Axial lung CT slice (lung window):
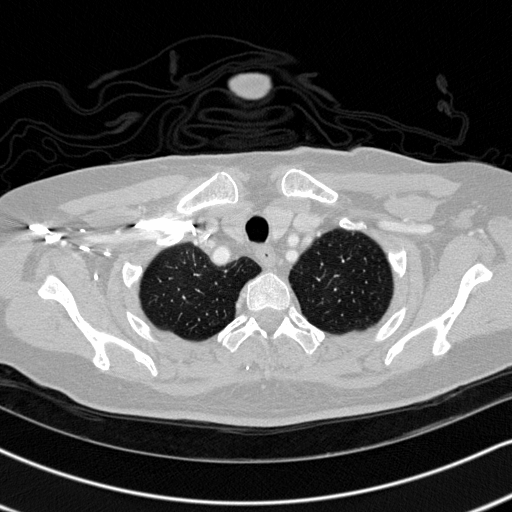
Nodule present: no